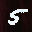
Label: 5